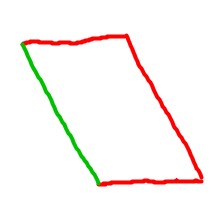
Shape: parallelogram